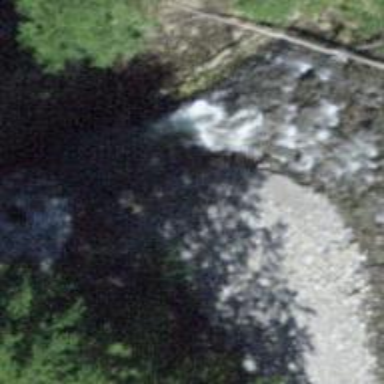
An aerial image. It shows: Beautiful waterfall.